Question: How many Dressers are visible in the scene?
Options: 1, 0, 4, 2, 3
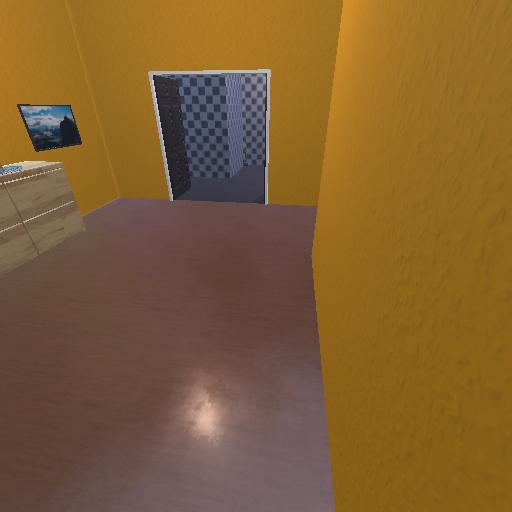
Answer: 1